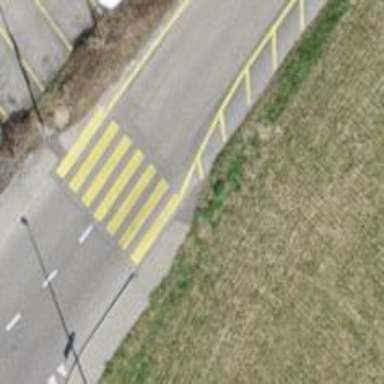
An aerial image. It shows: Marked crossing with zebra stripes on the road.